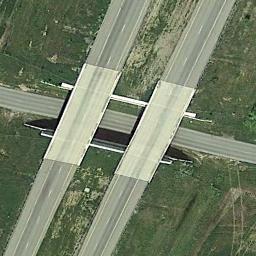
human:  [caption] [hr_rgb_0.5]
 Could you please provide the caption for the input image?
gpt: The grass is under the overpass .

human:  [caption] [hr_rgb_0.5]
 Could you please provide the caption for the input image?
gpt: The cross-line overpass is over the road on the lawn .

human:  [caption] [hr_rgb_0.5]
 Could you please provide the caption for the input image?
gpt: The overpass is next to the grass .

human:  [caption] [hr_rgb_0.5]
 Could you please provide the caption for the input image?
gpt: There are green lawns around the overpass .

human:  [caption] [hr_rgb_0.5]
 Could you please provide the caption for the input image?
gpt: There are three overpasses built above the other three roads .